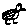
Label: bird